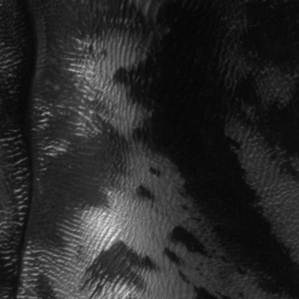
Label: frost